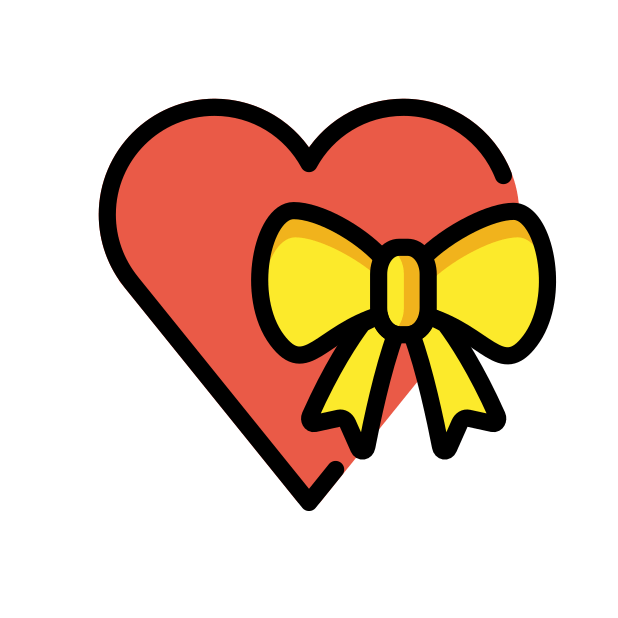
heart with ribbon